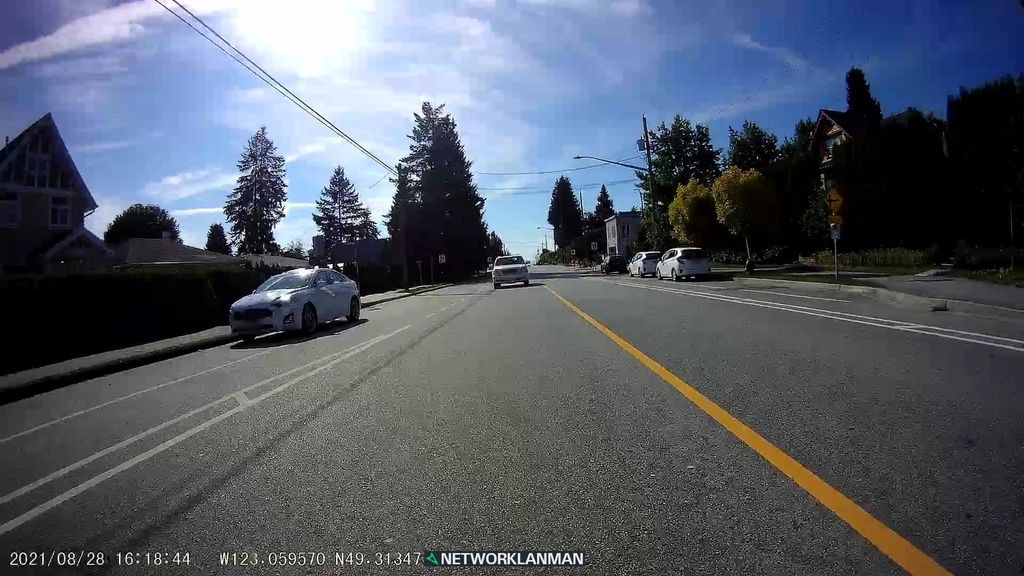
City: vancouver